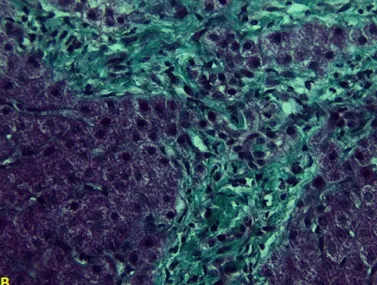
A,B) masson's trichrome staining (40 magnification) of liver tissue showing widened portal tract with abnormally formed bile ducts and periportal fibrosis.
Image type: pathology (masson_trichrome)